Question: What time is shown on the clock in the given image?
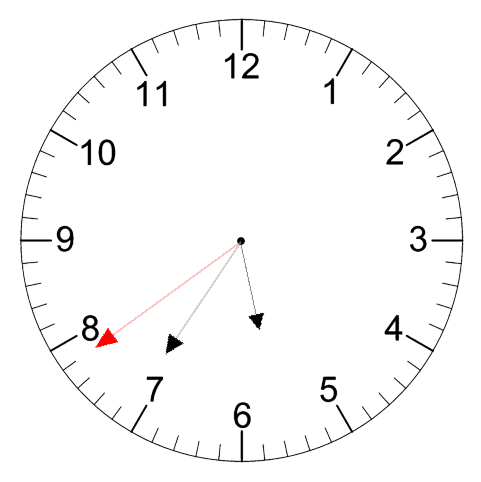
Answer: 05:35:39